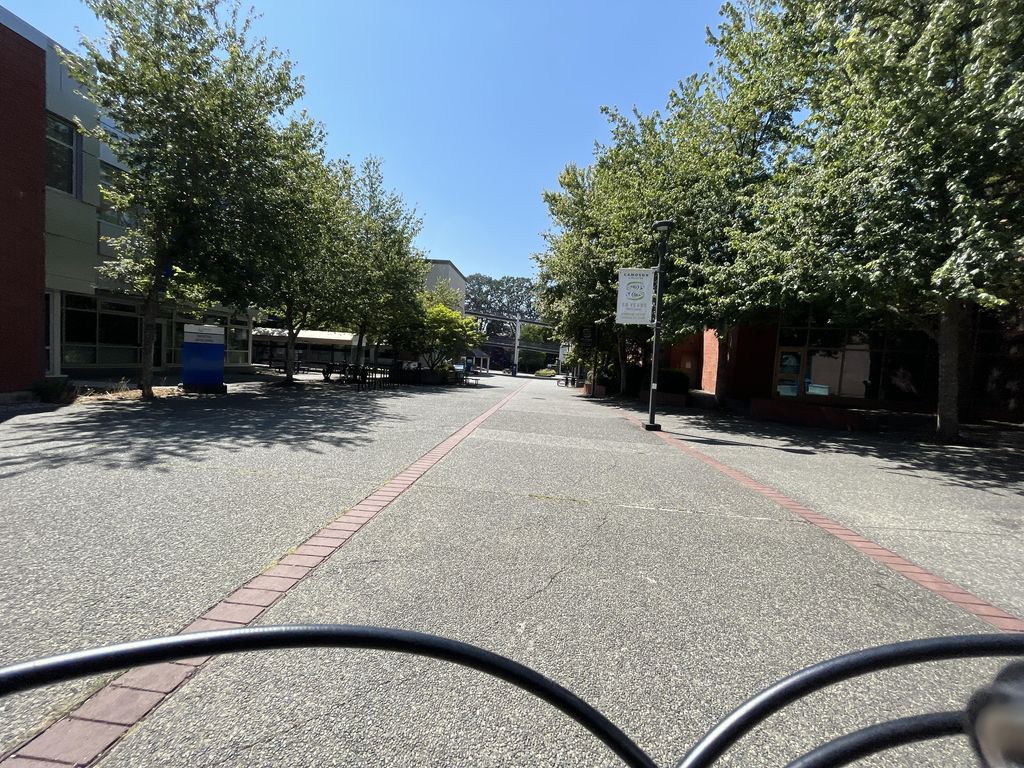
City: victoria